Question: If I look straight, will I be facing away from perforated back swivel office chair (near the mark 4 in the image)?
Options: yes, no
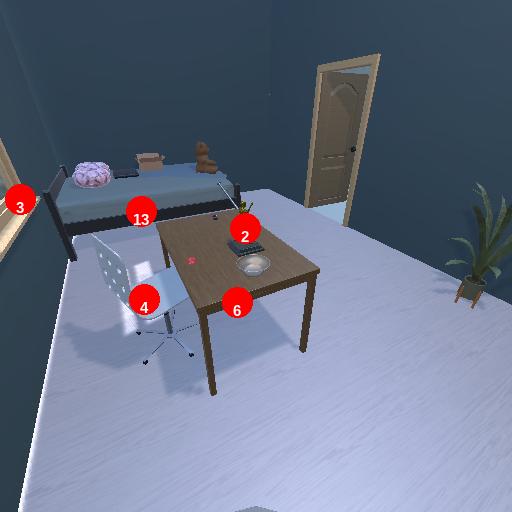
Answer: yes